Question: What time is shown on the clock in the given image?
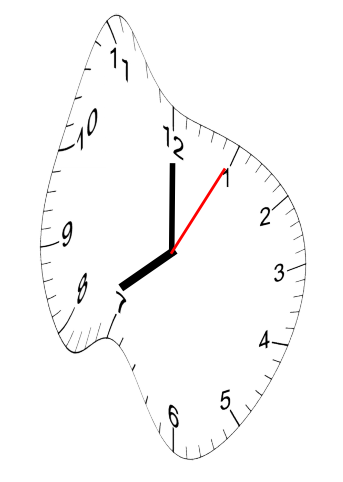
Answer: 08:00:05